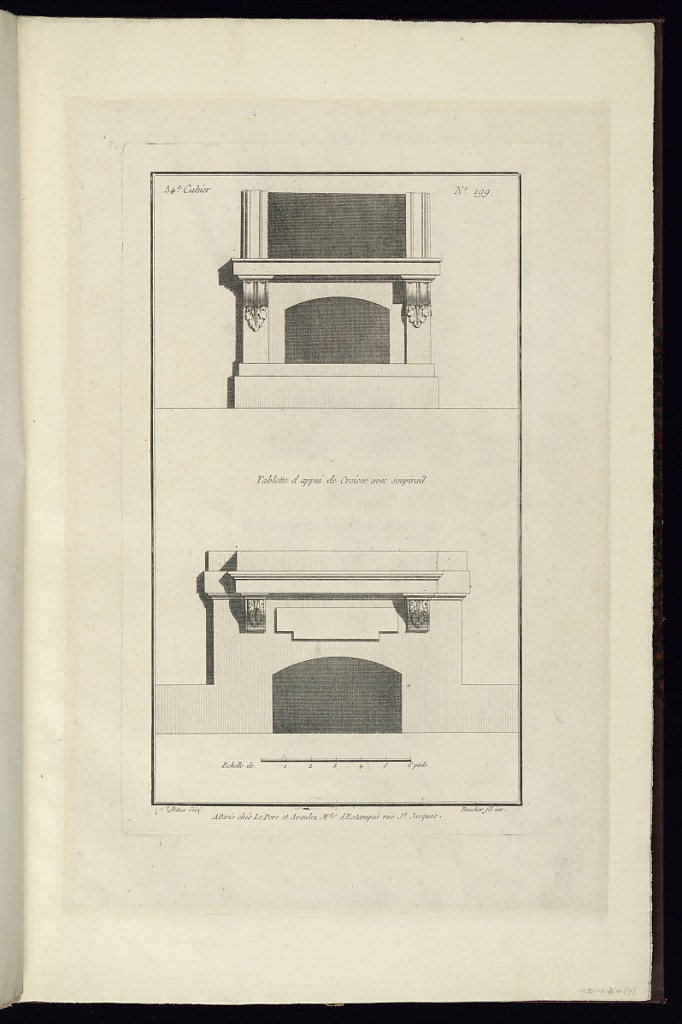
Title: Tablette d appui de Croisée avec soupirail
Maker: Juste-François Boucher, French, 1736 – 1782
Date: ca. 1775
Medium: Engraving on off white laid paper
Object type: Print
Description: Design for two windowsills supported by scrolling brackets with wells at the base. The plate is signed.